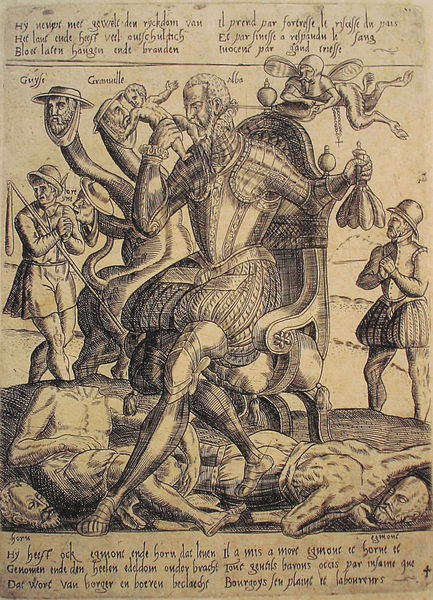
Titel: Alba als Chronos
Künstler: Simon van Gijn
Institution: Dordrecht, Dordrechts Museum
Schlagwörter: flügel, hand, kopf, mann, menschen, hut, hüte, köpfe, schwarz, stuhl, weiss, zeichnung, enthauptet, sessel, sitzend, kind, bein, schrift, bilder, kuss, könig, thron, buch, seite, illustration, text, tote, fliegend, helm, trohn, ritter, rüstung, verziert, schlangen, verschnörkelt, schlegel, essend, hälser